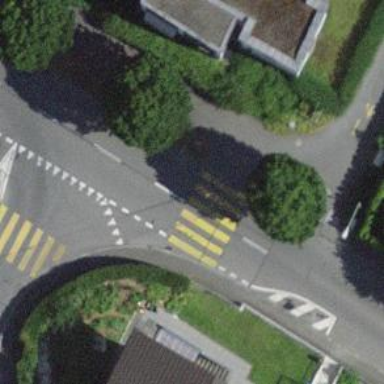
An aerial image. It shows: Sidewalk along the footway.